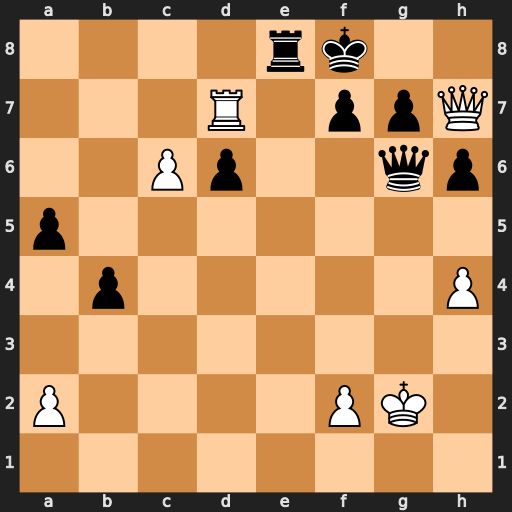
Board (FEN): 4rk2/3R1ppQ/2Pp2qp/p7/1p5P/8/P4PK1/8
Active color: w
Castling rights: -
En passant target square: -
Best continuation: Qxg6 fxg6 c7 Rc8 Rd8+ Ke7 Rxc8